Question: I am getting this warning when I switch views (which are just different themes) in my app. Any ideas, suggestions on why the app is not loading?
2011-04-25 16:14:20.211 MyApp [4121:40b] ADBannerView: WARNING A banner view (0x631bb30) has an ad but may be obscured. This message is only printed once per banner view.

It appears that when the view switches, the other view is just in the background, any ideas on how to do this.
** Note there is an excellent example on Apple's developer site, called iADSuite
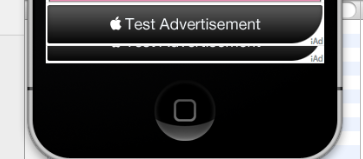
Answer: This message means that a banner has a part that is or it is fully not visible.
If you do read the iAd documentation from Apple you will notice that they recommend having only one iAd instance which you should use for all your views (uiviewcontrollers)
how I do iAds in my apps is - I have 1 singleton class which shows the iAd banner (thus I follow Apple's recommendation to have only 1 iAd instance). In all my viewcontrollers in the viewDidLoad method I show the iAd view from my singleton class and in viewWillDisappear I remove the iAd view from the viewcontroller.
This way the banner view is always visible in only 1 viewcontroller - therefore it never is "obscured" and such.
I hope this explanation helps you out :)